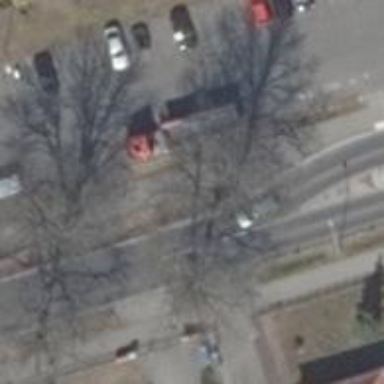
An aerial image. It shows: Sidewalk along the footway.